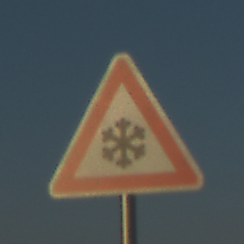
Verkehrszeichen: SchneeOderEisglaette
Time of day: SunriseSunset
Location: Outdoor (Beach)
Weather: Clear
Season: NotSpecified
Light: Natural